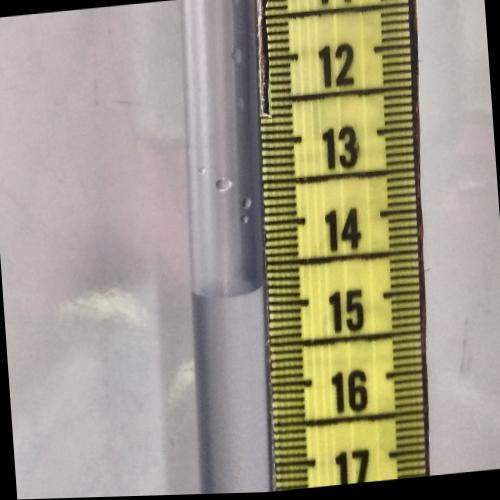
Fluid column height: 14.8 cm